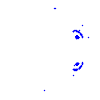
Particle: kaon